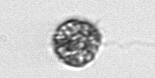
Label: coccolithophorid